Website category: auto
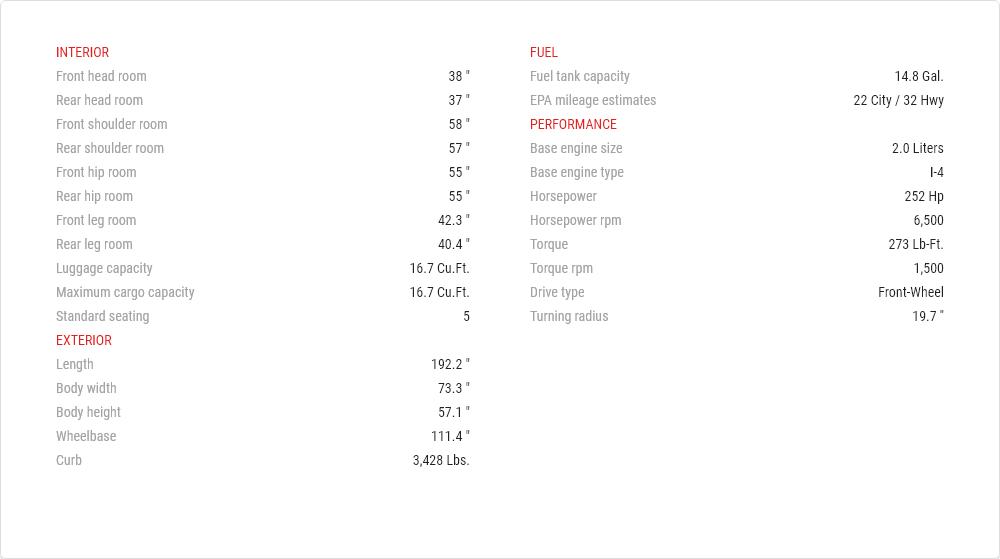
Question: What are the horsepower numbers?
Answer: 252 hp

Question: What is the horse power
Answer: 252 hp

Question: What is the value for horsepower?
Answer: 252 hp

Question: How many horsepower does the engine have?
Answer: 252 hp

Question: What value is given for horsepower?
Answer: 252 hp

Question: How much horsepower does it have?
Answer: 252 hp

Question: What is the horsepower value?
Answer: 252 hp

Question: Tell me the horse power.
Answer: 252 hp

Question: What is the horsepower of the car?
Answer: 252 hp

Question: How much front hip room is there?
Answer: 55 "

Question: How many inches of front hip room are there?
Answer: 55 "

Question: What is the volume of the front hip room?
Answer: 55 "

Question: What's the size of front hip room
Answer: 55 "

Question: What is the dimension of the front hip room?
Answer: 55 "